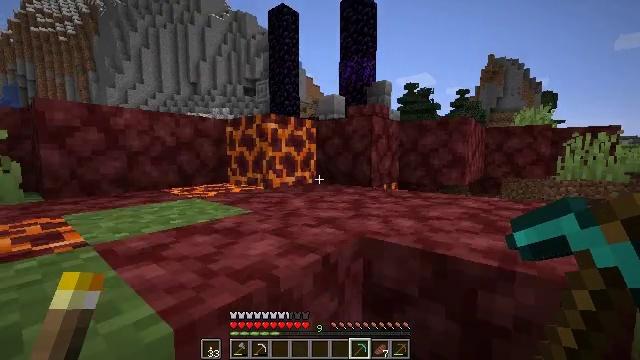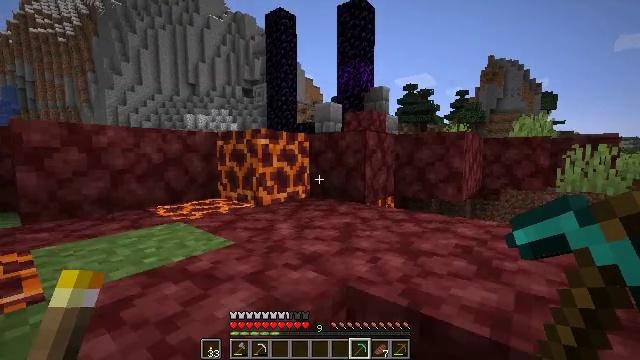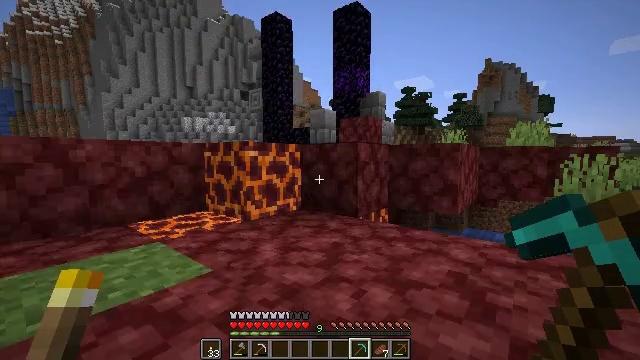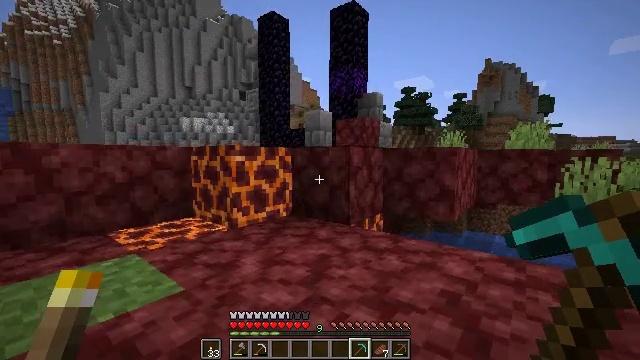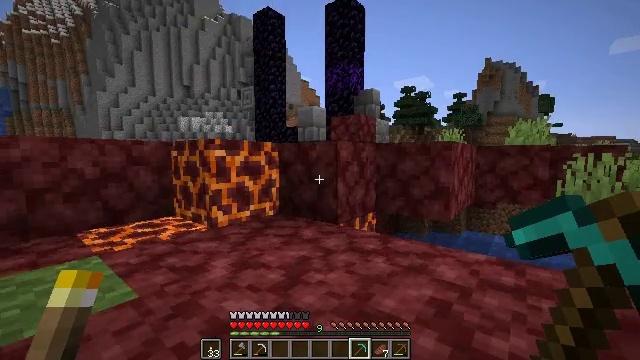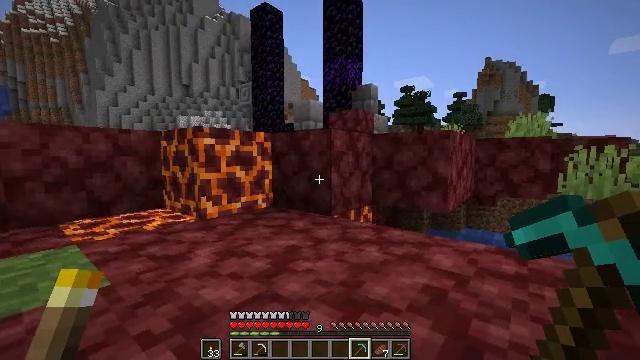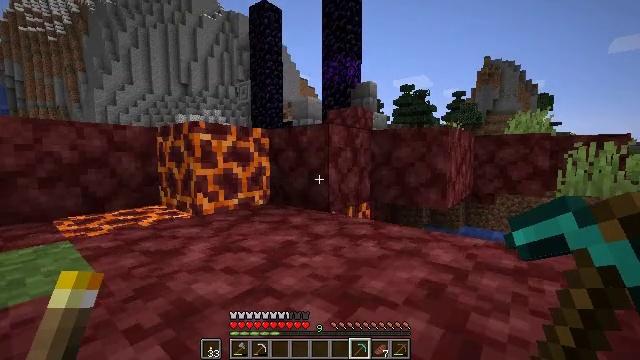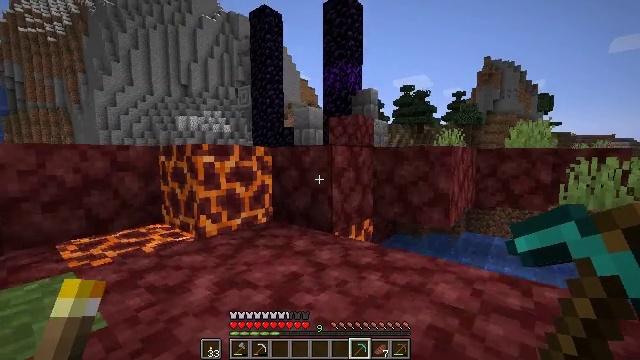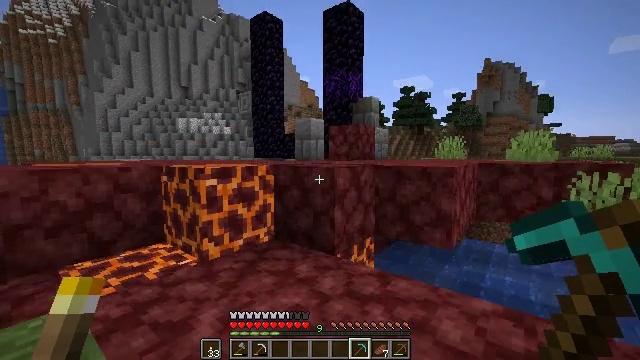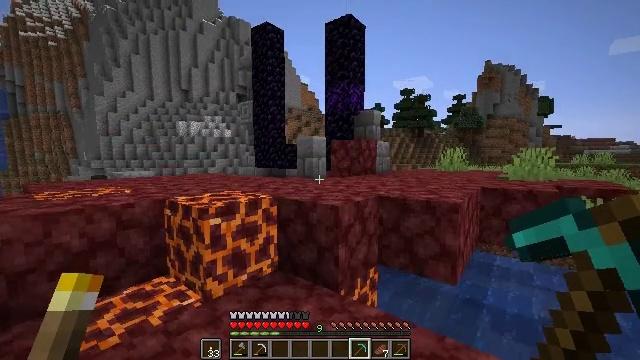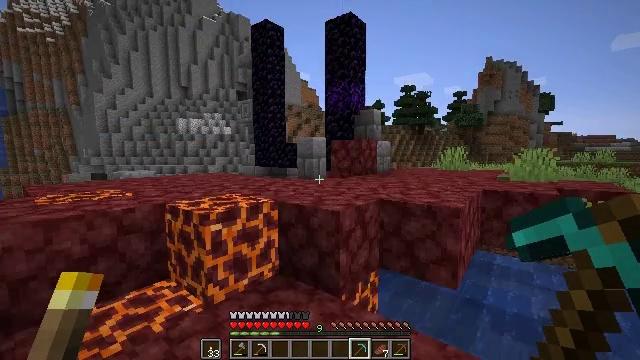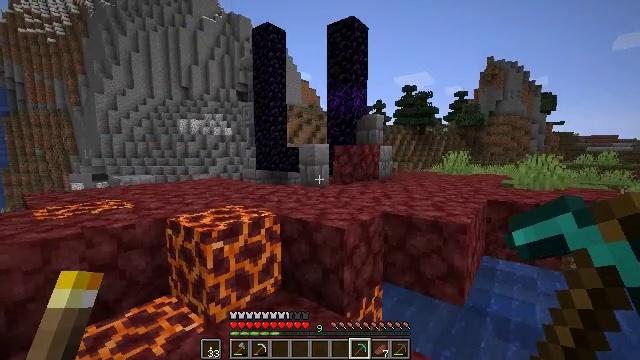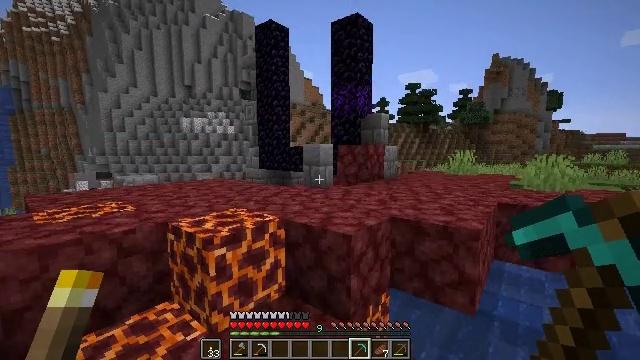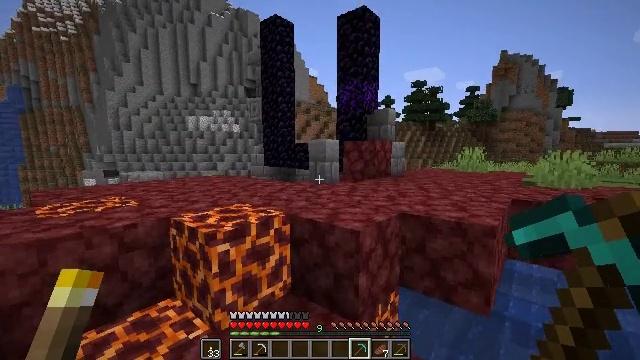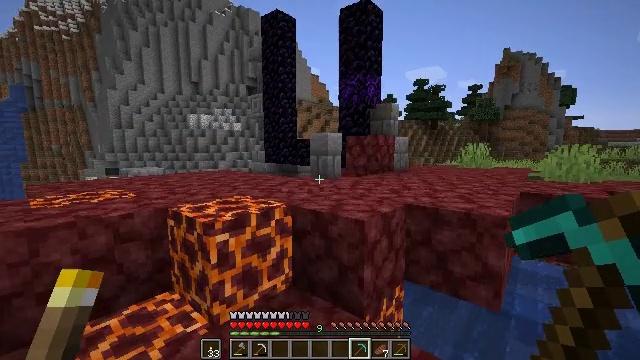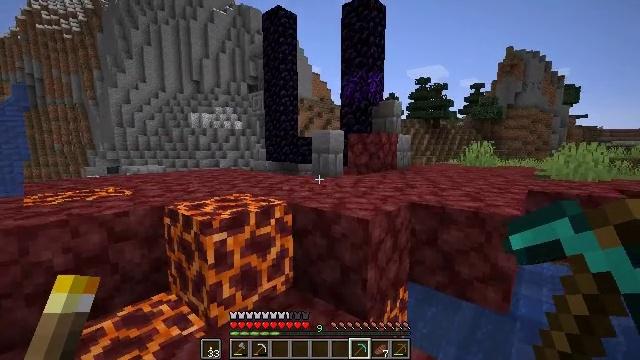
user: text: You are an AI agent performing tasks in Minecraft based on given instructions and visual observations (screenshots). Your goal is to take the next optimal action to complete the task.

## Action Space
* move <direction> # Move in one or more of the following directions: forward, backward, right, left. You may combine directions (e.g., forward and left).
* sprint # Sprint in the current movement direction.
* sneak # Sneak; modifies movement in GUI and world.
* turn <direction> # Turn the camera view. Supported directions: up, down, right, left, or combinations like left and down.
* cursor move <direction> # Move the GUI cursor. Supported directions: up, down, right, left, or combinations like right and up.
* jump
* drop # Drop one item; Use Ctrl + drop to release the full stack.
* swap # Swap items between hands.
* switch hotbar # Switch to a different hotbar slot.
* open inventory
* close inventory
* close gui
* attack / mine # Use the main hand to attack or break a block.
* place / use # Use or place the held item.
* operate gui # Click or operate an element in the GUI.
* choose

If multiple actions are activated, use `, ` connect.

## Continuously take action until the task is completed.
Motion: motion action
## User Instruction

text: Mine the crying obsidian block.
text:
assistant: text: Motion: move forward and move right, jump
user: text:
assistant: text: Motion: move forward and move right
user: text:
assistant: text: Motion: move forward and move right
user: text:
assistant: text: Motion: move forward and move right
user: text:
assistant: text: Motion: move forward and move right, jump
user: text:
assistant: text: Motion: move forward and move right, jump
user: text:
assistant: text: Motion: move forward, jump
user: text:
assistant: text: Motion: move forward, jump
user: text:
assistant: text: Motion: move forward, jump
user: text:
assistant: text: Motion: move forward, jump
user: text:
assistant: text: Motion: move forward
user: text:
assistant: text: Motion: move forward
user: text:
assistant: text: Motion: move forward, turn left
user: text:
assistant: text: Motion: move forward
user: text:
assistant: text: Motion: move forward
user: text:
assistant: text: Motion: move forward
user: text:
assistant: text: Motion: move forward
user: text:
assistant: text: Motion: move forward
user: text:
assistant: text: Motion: move forward
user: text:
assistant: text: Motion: move forward, jump
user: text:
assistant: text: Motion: move forward, jump
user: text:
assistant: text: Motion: move forward, jump
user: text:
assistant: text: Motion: move forward, jump
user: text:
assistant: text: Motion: move forward, jump
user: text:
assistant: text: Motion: move forward, turn right
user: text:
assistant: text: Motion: move forward and move right, turn right
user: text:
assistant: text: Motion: move forward and move right
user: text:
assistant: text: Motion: move forward and move right
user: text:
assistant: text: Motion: move forward and move right
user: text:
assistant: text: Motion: move forward and move right